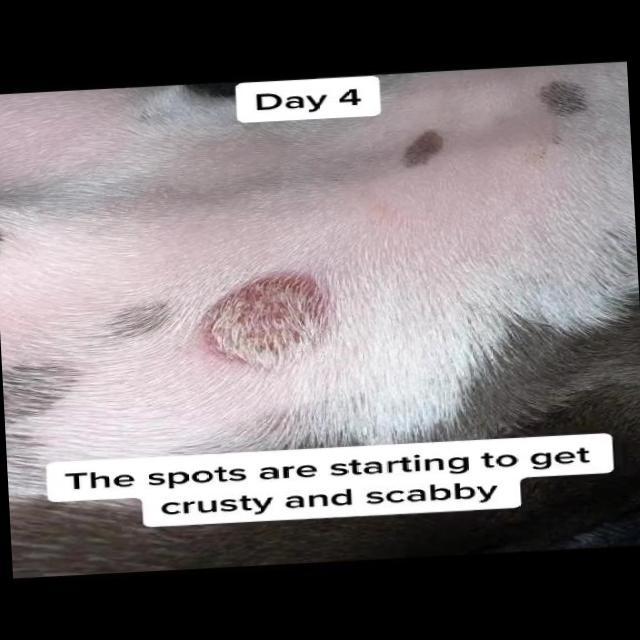
Canine ringworm (Dermatophytosis) — fungal infection caused by Microsporum or Trichophyton. Presents with circular alopecia, scaling, crusting, and broken hairs.